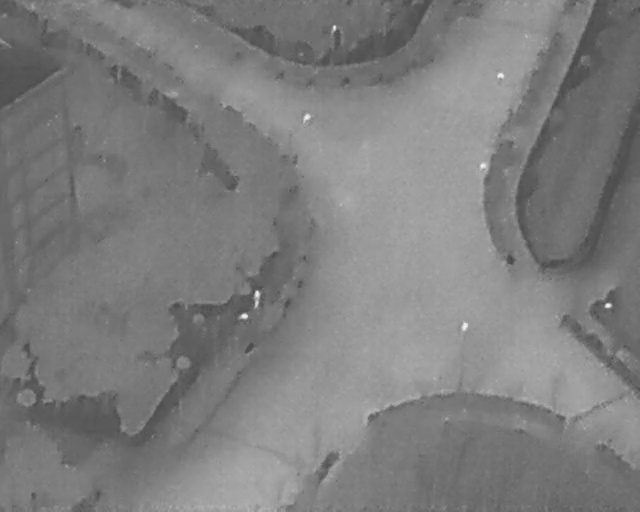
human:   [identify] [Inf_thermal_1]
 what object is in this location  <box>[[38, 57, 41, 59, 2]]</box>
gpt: <ref>1 medium person at the center</ref>